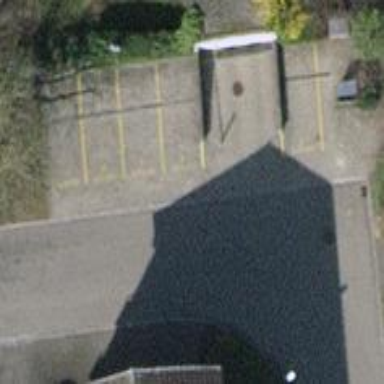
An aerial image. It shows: Street-side parking area.